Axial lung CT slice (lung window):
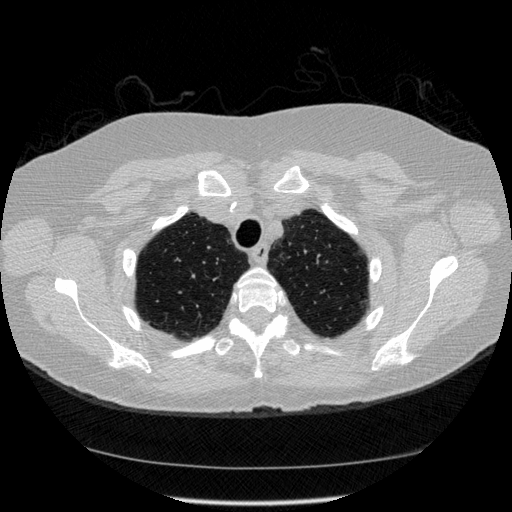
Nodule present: no